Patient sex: M
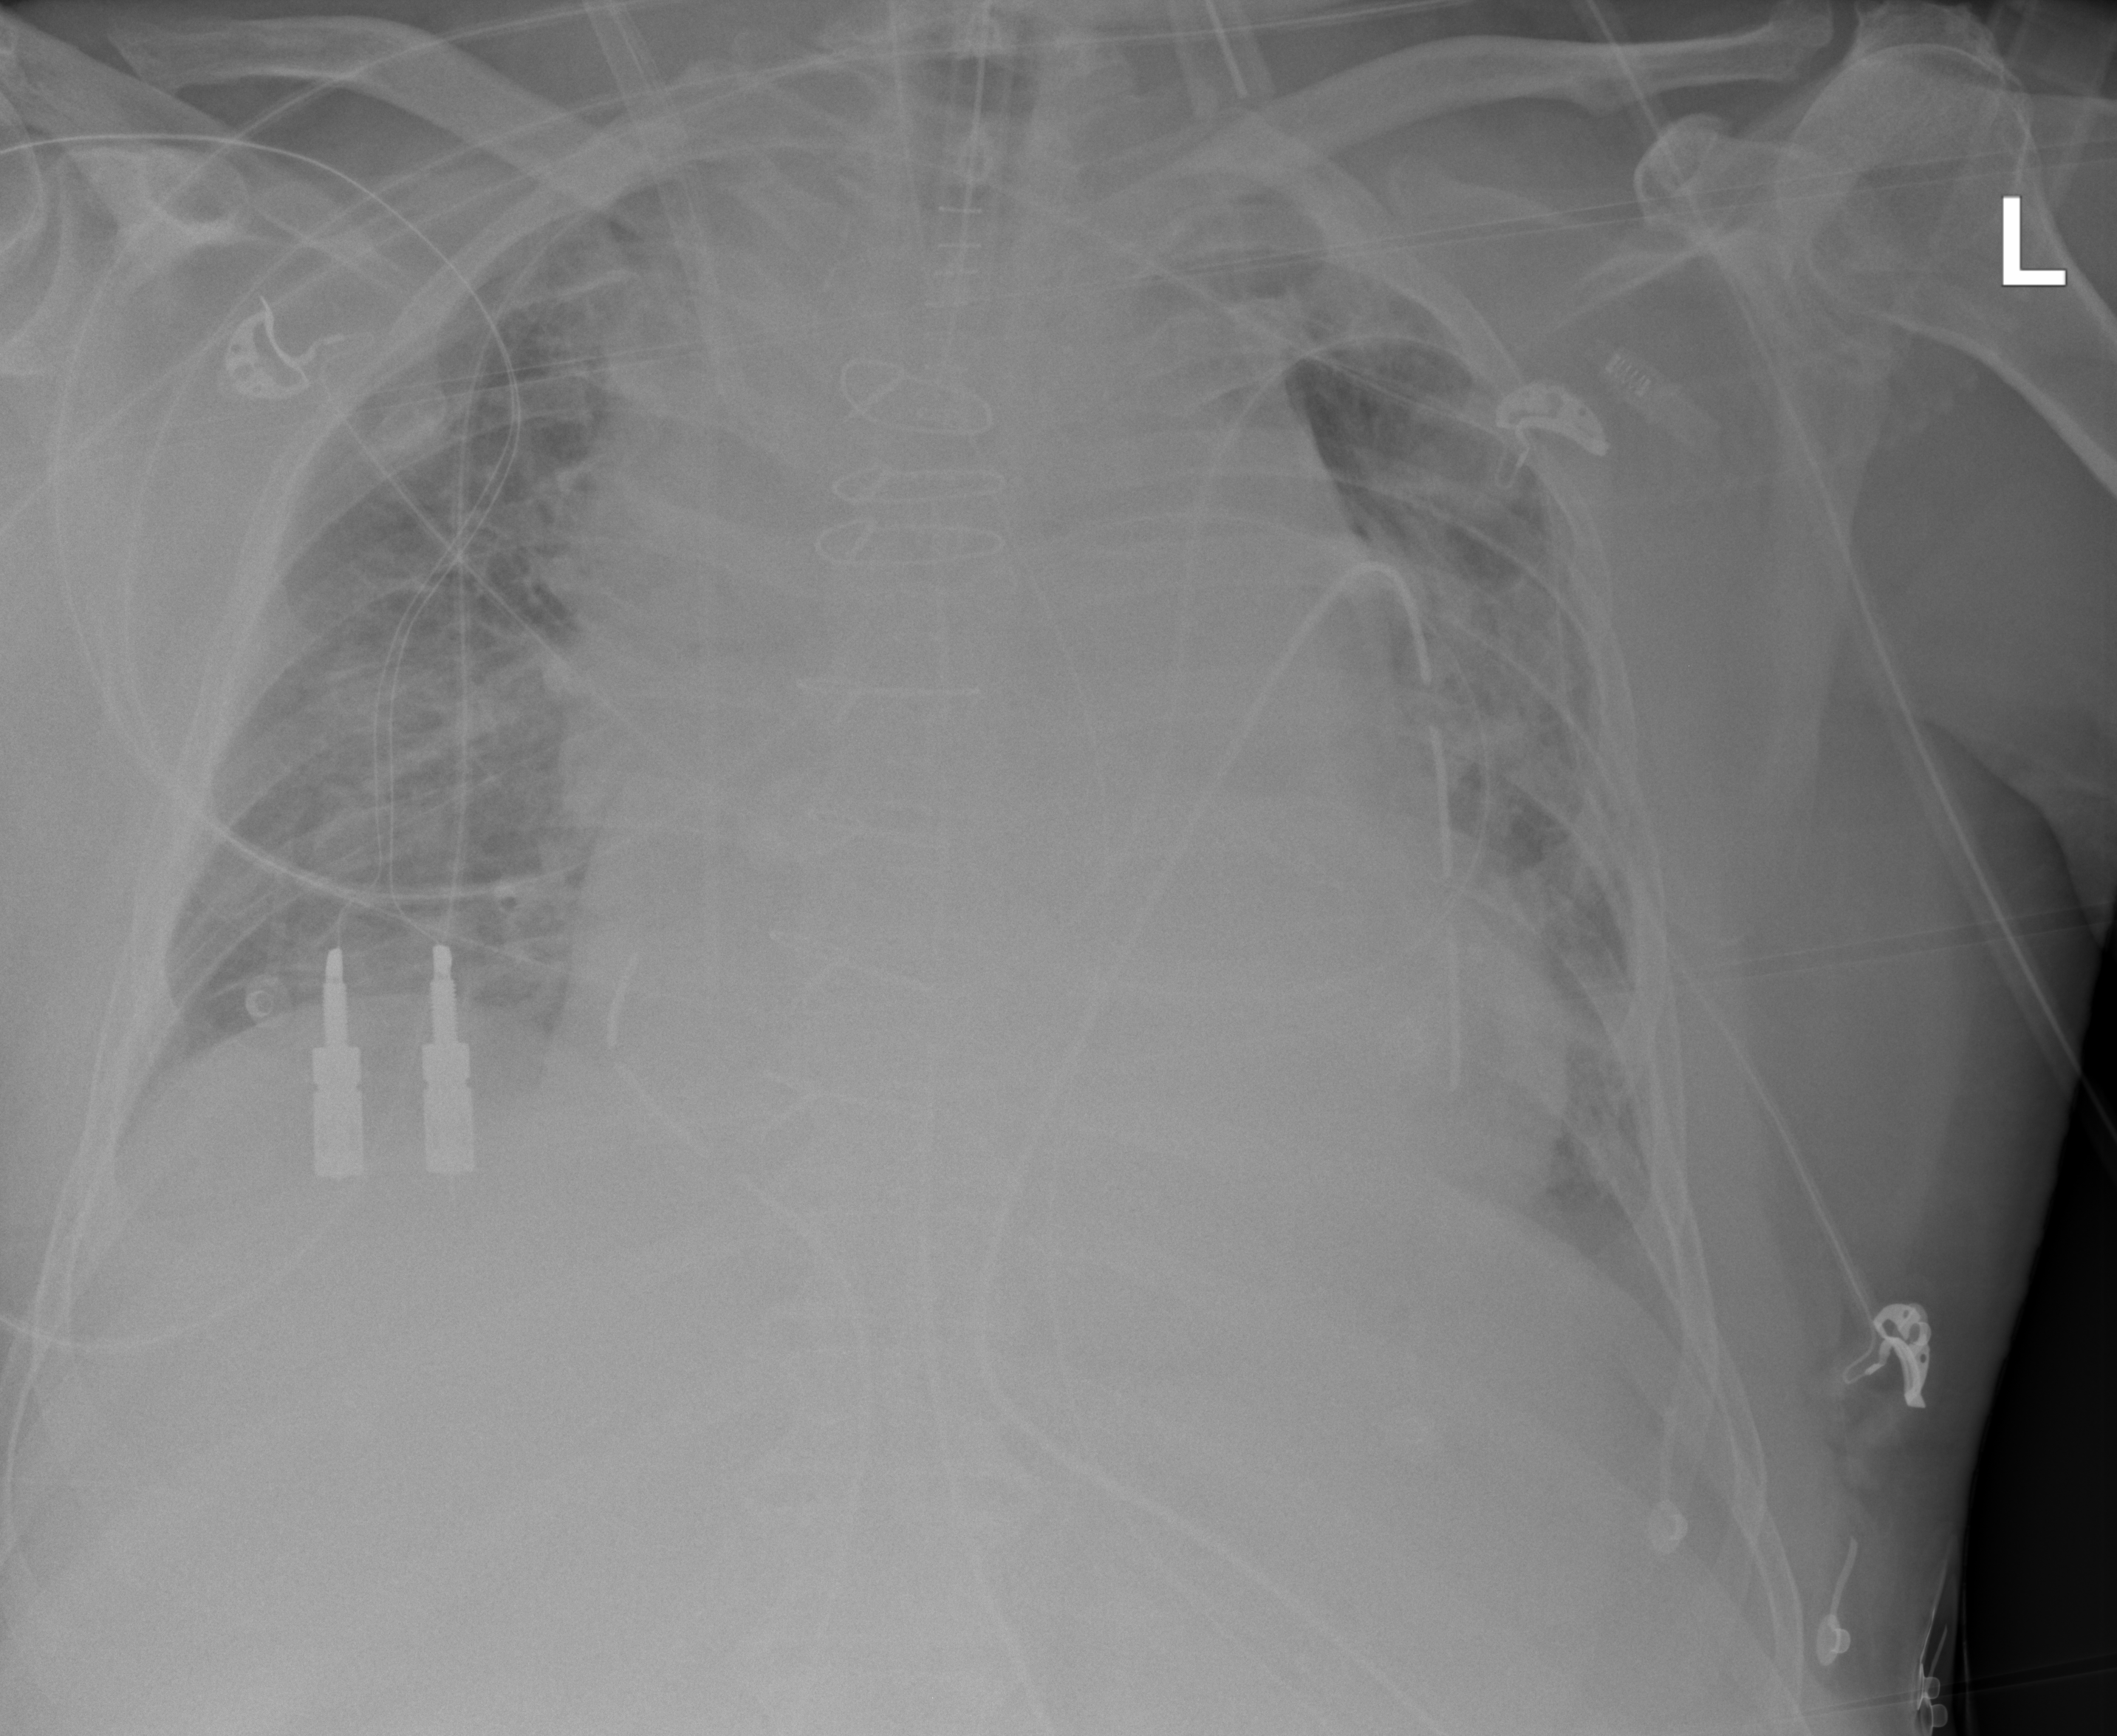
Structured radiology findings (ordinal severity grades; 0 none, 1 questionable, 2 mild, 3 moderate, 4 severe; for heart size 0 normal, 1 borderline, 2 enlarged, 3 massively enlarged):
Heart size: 2
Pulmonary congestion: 2
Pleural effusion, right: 0
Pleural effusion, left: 0
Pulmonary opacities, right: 2
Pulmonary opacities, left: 2
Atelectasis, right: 0
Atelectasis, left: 2